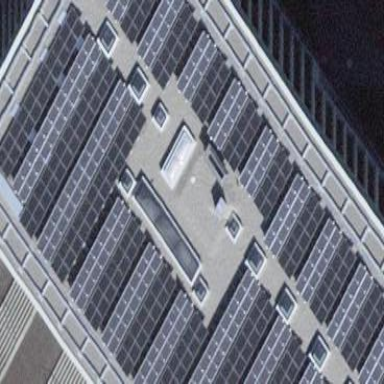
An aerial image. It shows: Solar power generator.